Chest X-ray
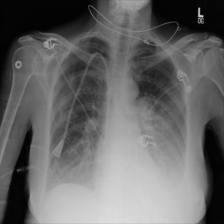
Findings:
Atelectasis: negative
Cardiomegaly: negative
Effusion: positive
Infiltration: negative
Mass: negative
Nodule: negative
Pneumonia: negative
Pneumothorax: negative
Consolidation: negative
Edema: negative
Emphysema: negative
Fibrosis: negative
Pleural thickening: negative
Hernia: negative